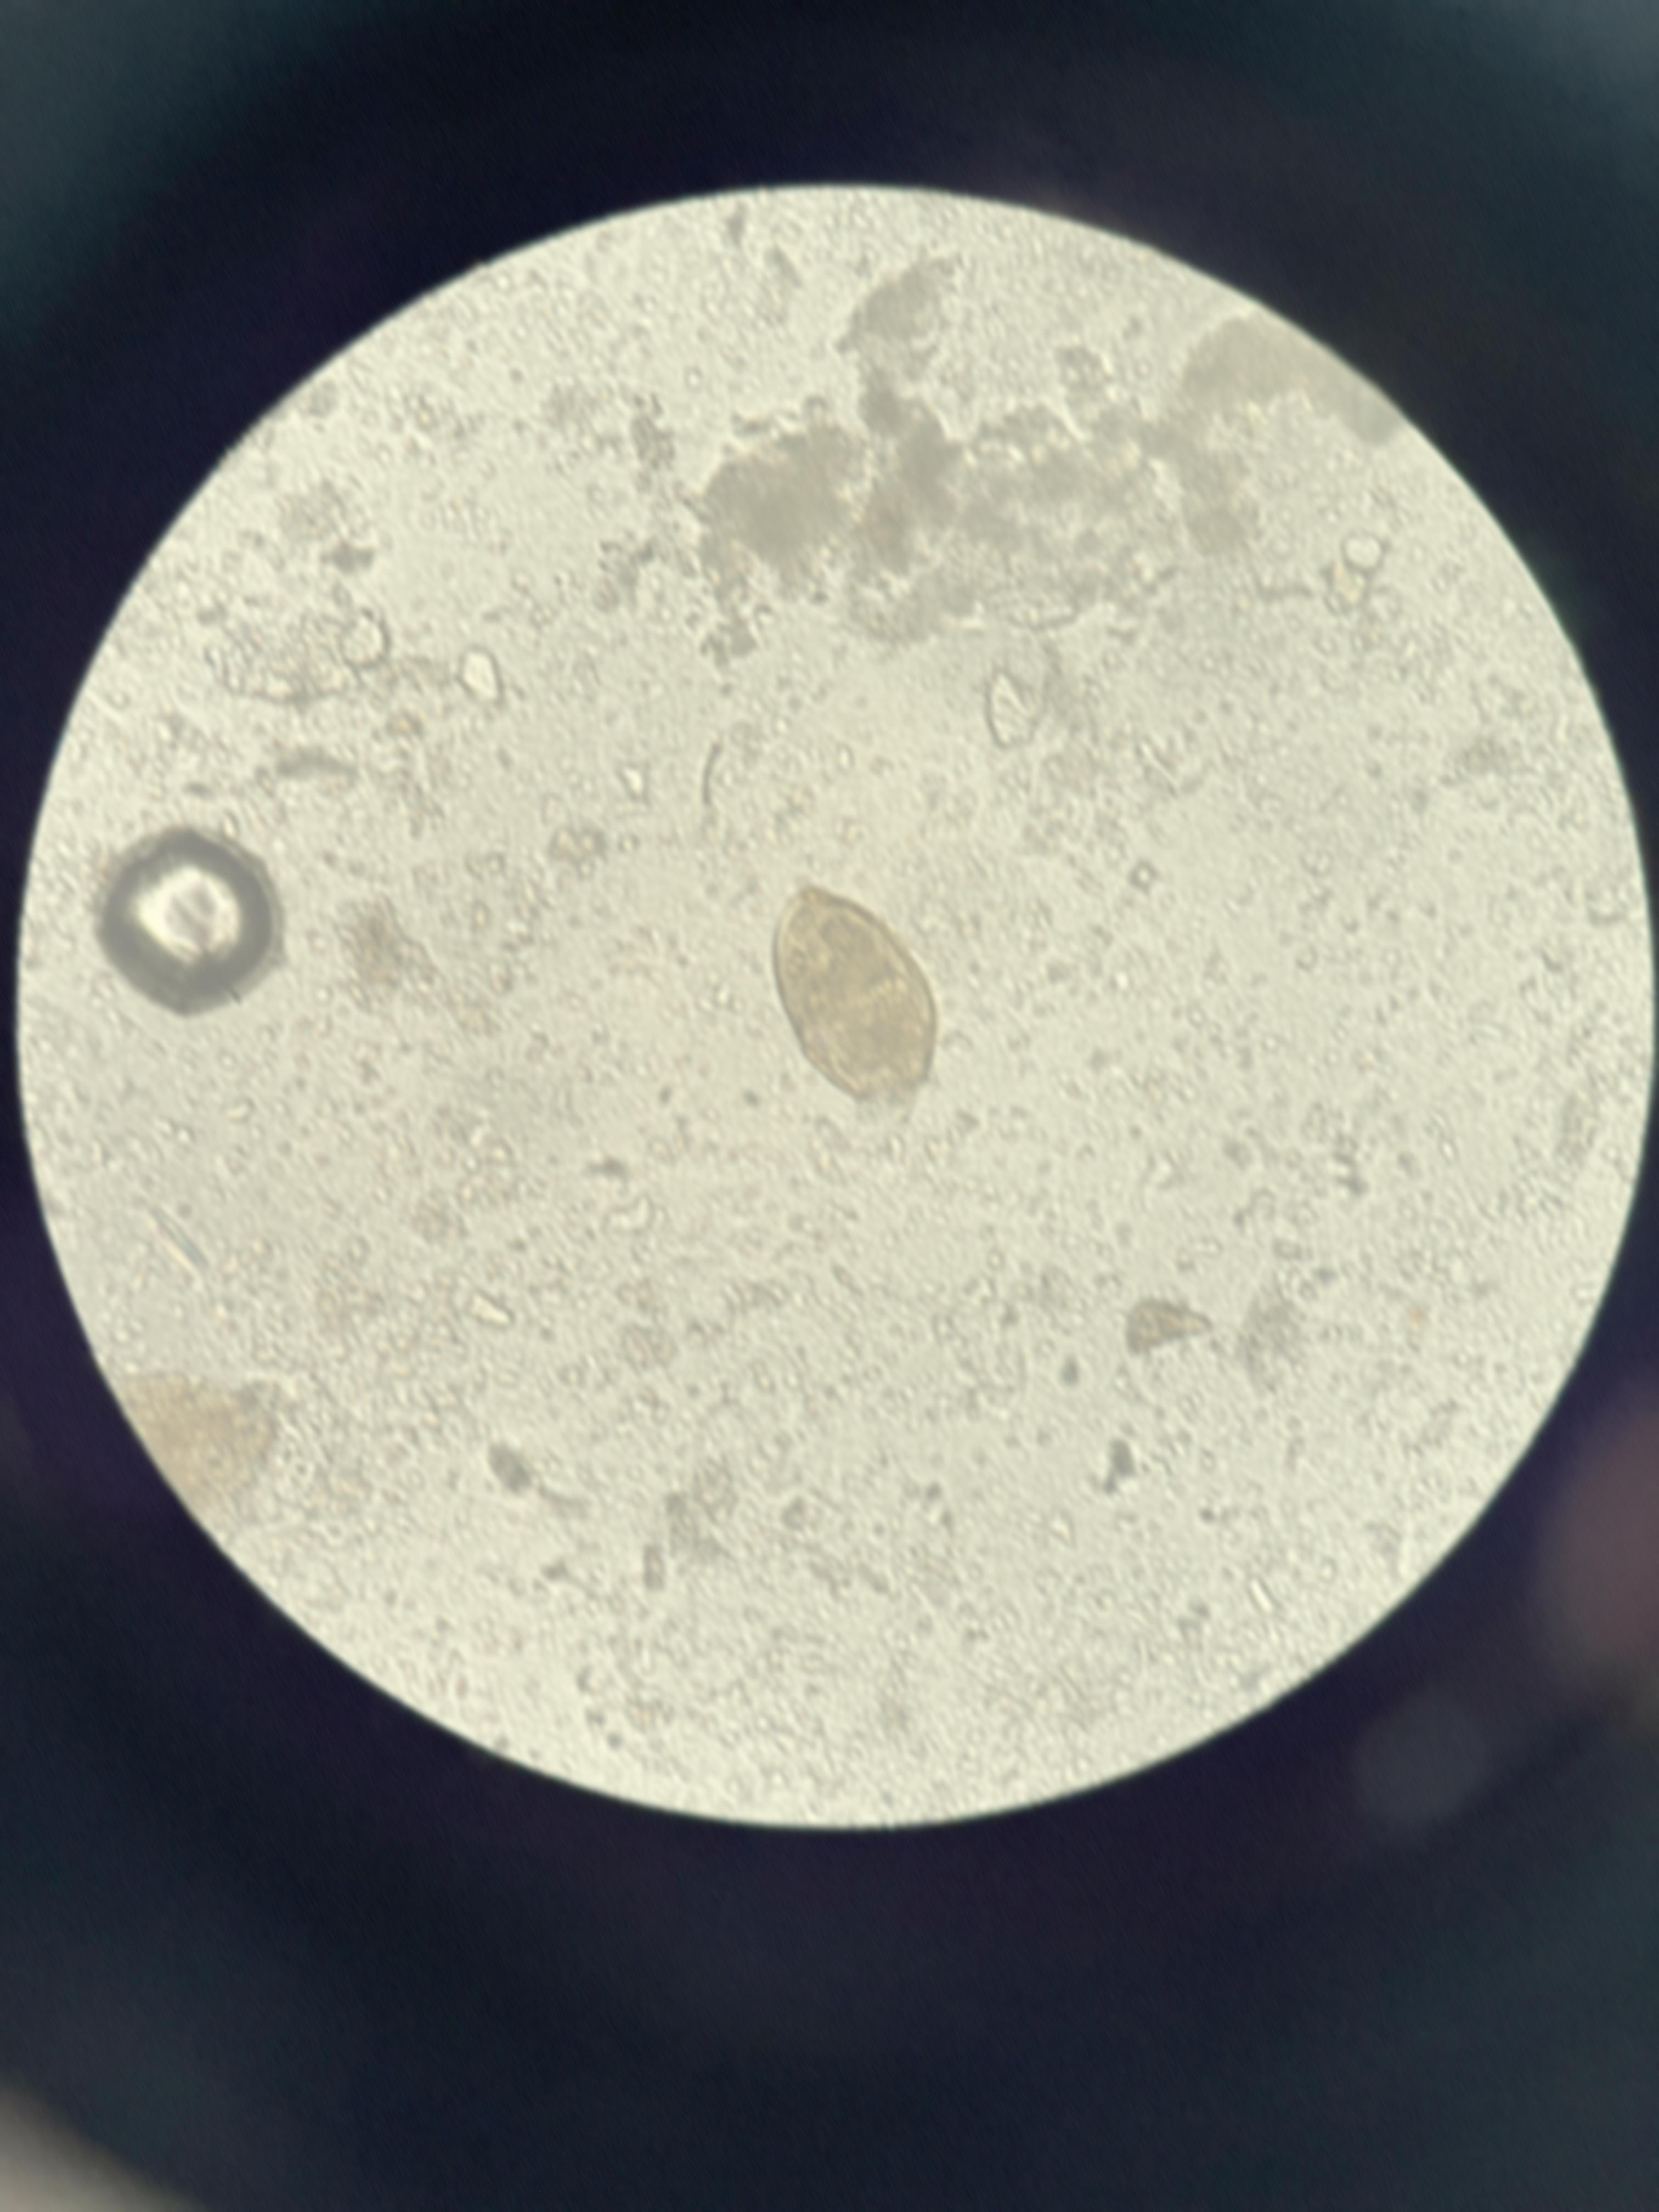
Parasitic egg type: Paragonimus spp